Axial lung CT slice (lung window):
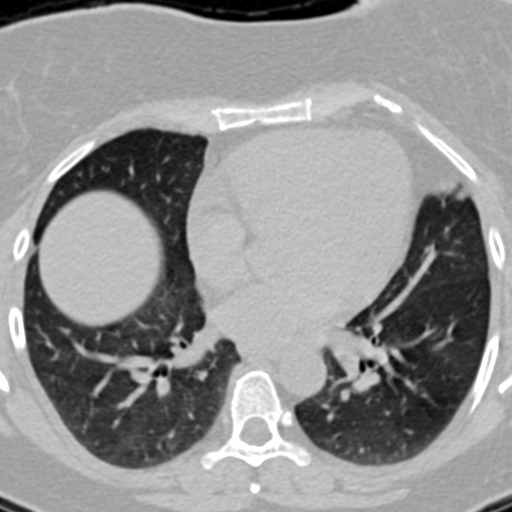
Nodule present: no